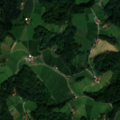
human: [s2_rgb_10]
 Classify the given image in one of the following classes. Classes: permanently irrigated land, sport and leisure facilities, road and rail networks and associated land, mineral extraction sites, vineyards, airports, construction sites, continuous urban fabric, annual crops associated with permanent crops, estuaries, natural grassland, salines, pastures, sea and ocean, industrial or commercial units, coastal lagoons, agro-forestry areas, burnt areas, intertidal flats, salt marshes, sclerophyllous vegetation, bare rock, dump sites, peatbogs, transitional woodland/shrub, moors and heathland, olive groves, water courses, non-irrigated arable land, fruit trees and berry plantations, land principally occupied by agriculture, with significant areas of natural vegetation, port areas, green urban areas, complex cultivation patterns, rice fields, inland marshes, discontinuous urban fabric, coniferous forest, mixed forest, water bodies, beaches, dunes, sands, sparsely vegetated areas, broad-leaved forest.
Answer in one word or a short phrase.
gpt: non-irrigated arable land, vineyards, pastures, broad-leaved forest